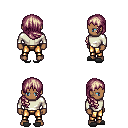
a pixel art fantasy rpg character, male body template, human, dark skin, white long-sleeve shirt, gold greaves, white blonde right-swept hairstyle, gray slippers, four views (front, back, left, right), 2x2 character sprite sheet, small pixel art, hard edges, no anti-aliasing